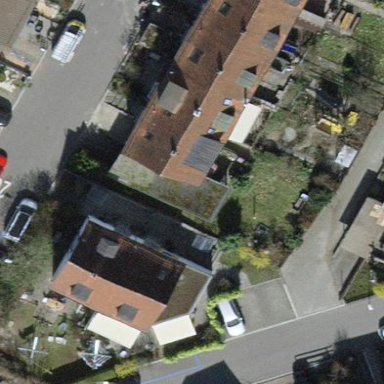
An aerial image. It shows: Building with tile roof.